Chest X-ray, PA view. Patient: 69 years old, sex F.
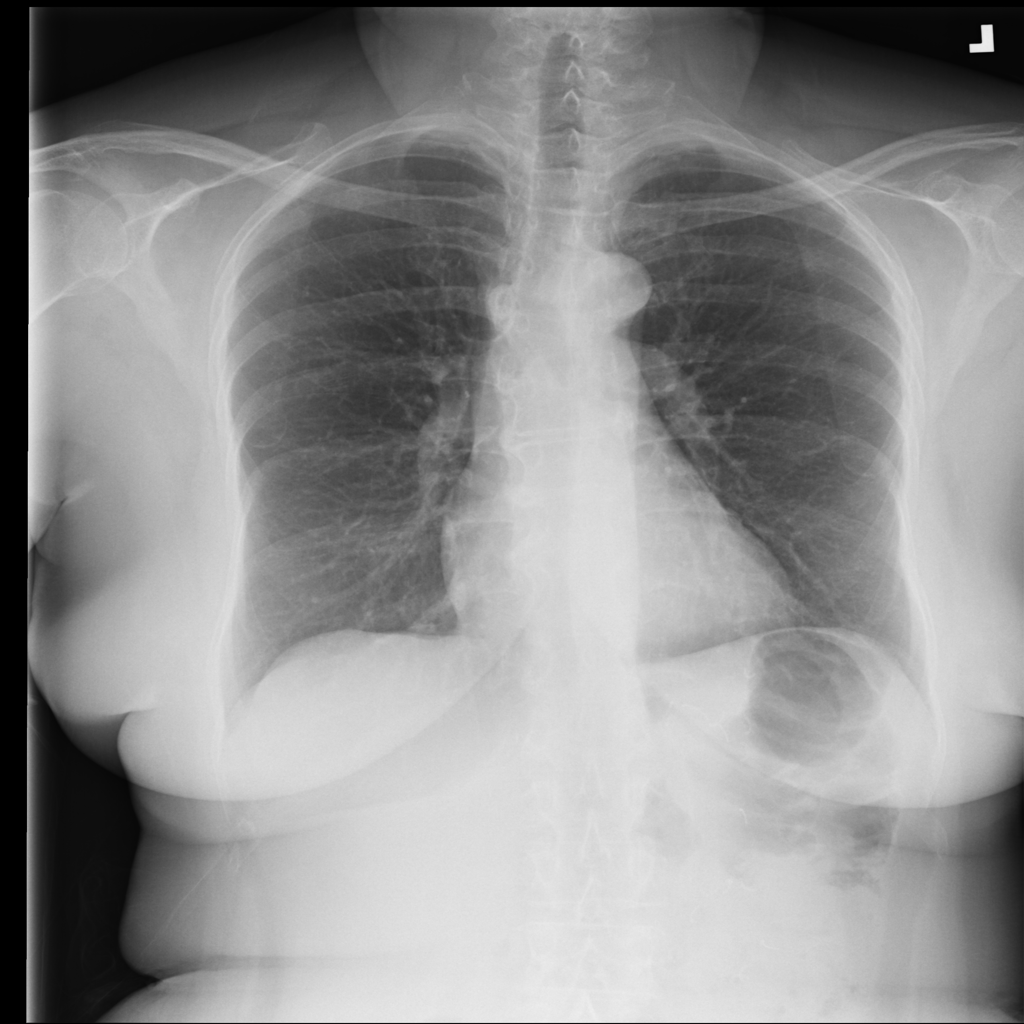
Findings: Pleural_Thickening